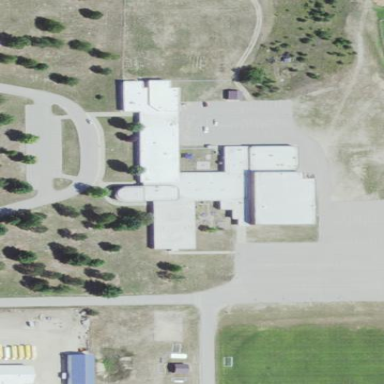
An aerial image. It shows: School.